Question: I am creating one histogram on top of another in Octave.
'''
hold on;
hist(normalData(:, column), 10, 1, "facecolor", "g");
hist(anomalousData(:, column), 10, 1, "facecolor", "r");
hold off;
'''

As you can see there is overlap and the red data obscures some of the green data. Is there a way around this? Perhaps by having the colors blend on the overlapping portions?
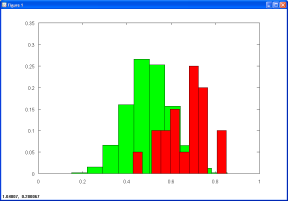
Answer: There is a long way around your problem. Unfortunately the plotting property for transparency "facealpha" does not work with the hist() function.
The code below shows my work around.
The default graphics toolkit may be fltk, so change it to gnuplot.
'''
clear all
graphics_toolkit("gnuplot")
A = randn(1000,1);
B = randn(1000,1)+2;
'''
Still use hist to calculate the distributions
'''
[y1 x1] = hist(A,10);
[y2 x2] = hist(B,10);
'''
Now we are going to convert the hist data into a format for plotting that will allow transparency.
'''
[ys1 xs1] = stairs(y1, x1);
[ys2 xs2] = stairs(y2, x2);
xs1 = [xs1(1); xs1; xs1(end)]; xs2 = [xs2(1); xs2; xs2(end)];
ys1 = [0; ys1; 0]; ys2 = [0; ys2; 0];
'''
Plot the data with the fill function
'''
clf
hold on;
h1=fill(xs1,ys1,"red");
h2=fill(xs2,ys2,"green");
'''
Change the transparency to the desired level.
'''
set(h1,'facealpha',0.5);
set(h2,'facealpha',0.5);
hold off;
'''
I'd post an image if I had more reputation.